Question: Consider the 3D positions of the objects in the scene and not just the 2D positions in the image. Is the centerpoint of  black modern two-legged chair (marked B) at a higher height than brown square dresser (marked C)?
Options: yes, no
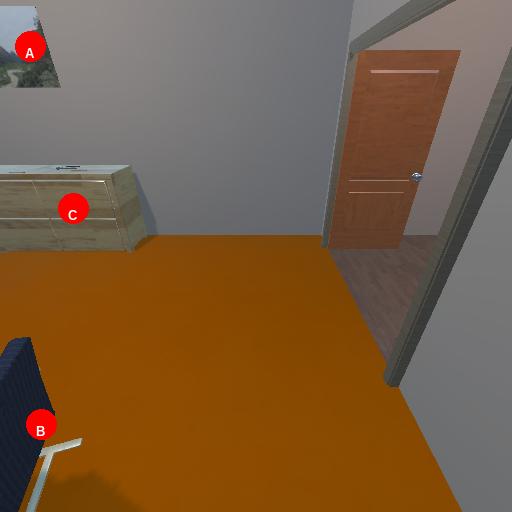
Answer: yes